Question: I have a 'div' with a css rule that has a 'background-color' defined. Wondering if it is possible to just change the position or the size of the background color (NOT anything within the 'div' element? If so, can anyone help me to do this?
HTML Structure
'''
<div class="col-6 no-padding blue-box-0 blue-box-b blue-box-right">
<img src="/media/<PHONE>/meet-plannerresources.jpg" alt="">
<h3>Professional Planner Resources</h3>
<p>Our award-winning Convention Services team is eager to assist you in your planning efforts from beginning to end.</p>
<h4>Meeting Planners</h4>
<a href="/meet/planning-tools/" class="red-arrow"></a>
<a class="bluehitbox" href="/meet/planning-tools/"></a>
</div>
'''
It renders a box like model, all I want to do is change the background size or position (top position I suppose if parent has a 'overflow:hidden' this could work), and drop it down to the bottom of the div element so that it is about 70 pixels in height. Is this possible to do in CSS or even jQuery?
Image attached below of how the background-color (which is an rgba value of blue on the image) should be scaled or positioned to a 70 pixel height from the bottom of the box. Anyway possible way to do this on mousing over the actual box?

Thanks.
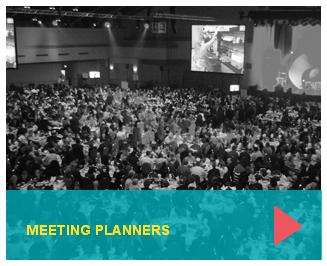
Answer: You can introduce another div inside of this div with the following css properties set:
> '.className{ position: absolute; z-index: -1; }'
'position: absolute' would remove this div from the normal flow, and the elements following it would be placed under it. This is where 'z-index' comes into picture, set it to '-1' or a value less than that of other elements in its place. That would make the other elements render on top of your div.
check this <URL> for reference